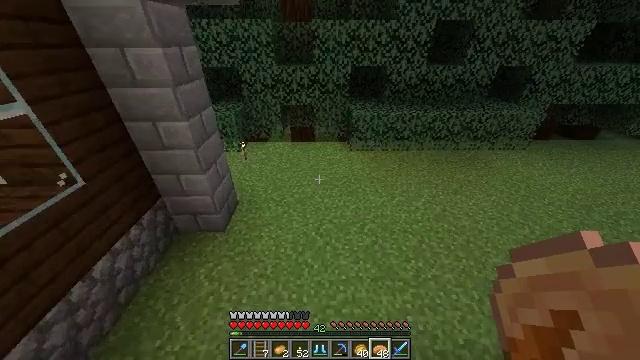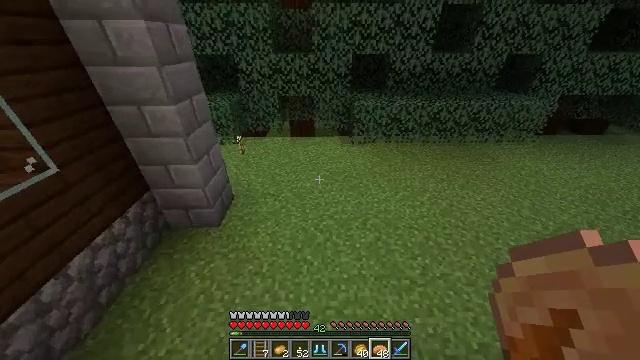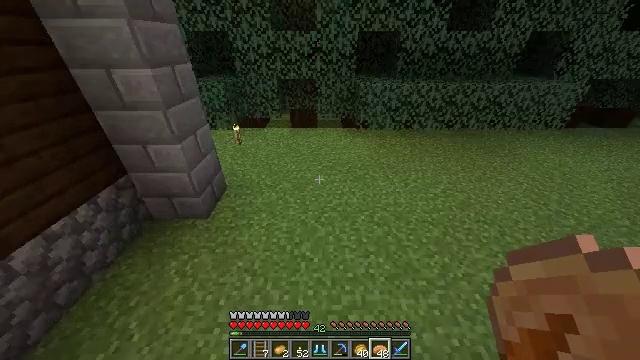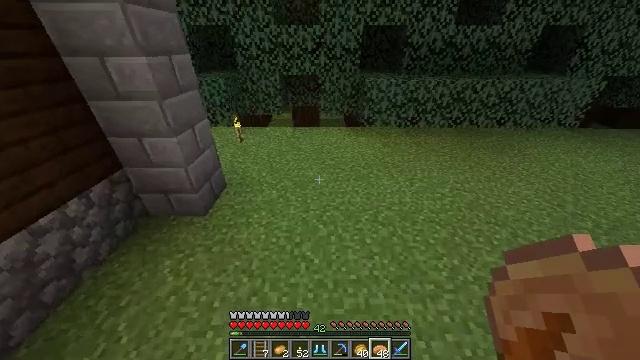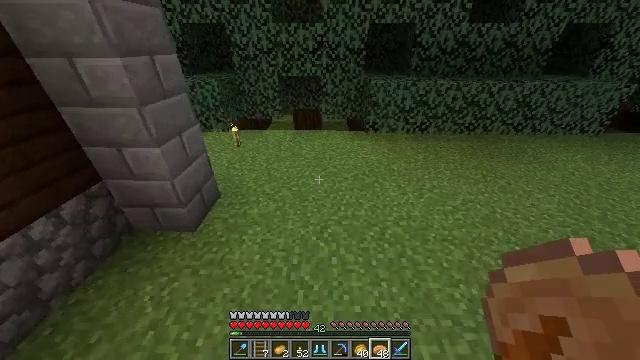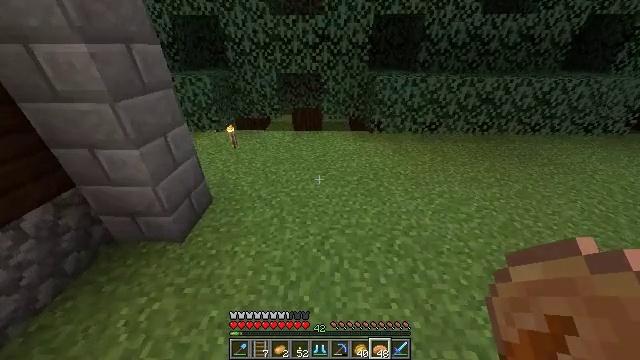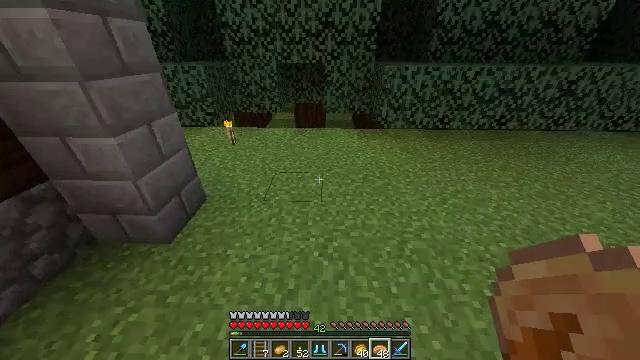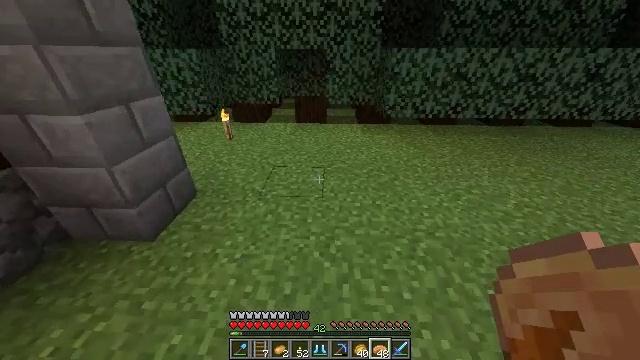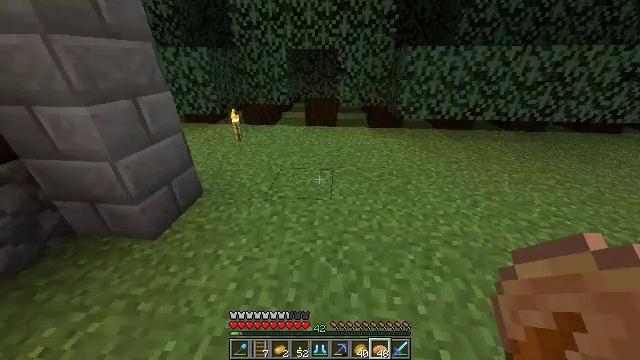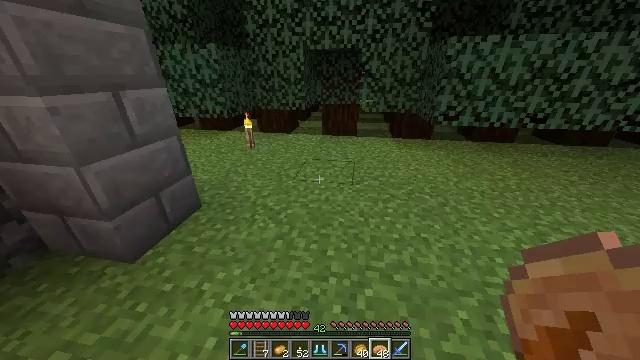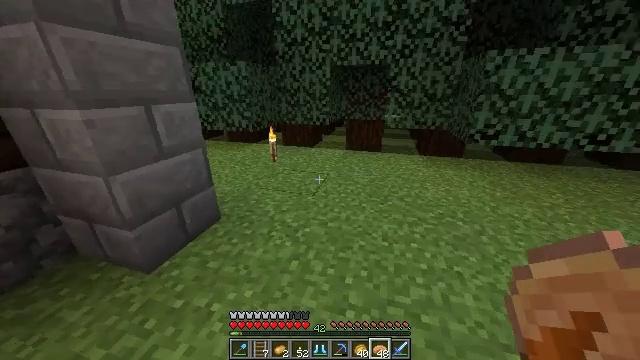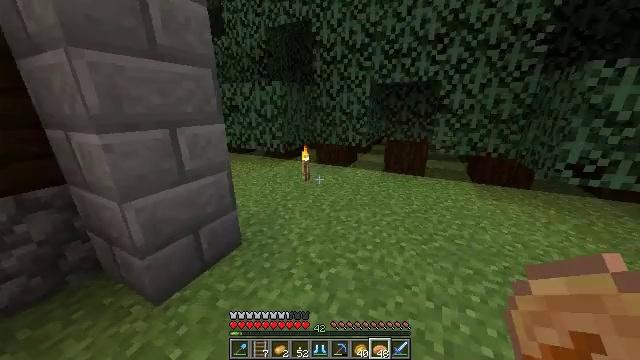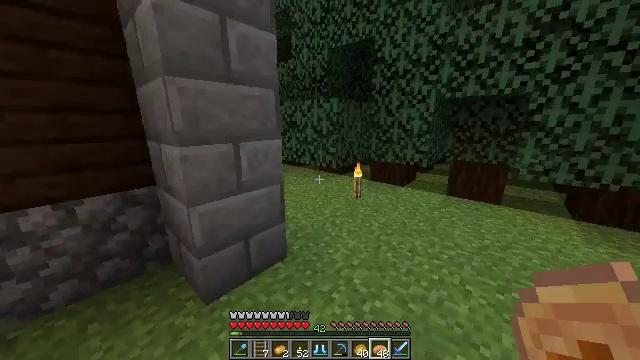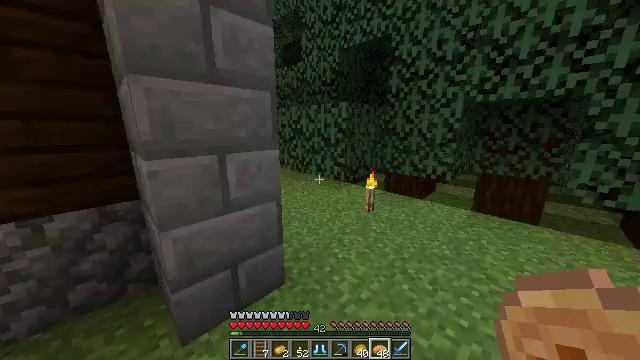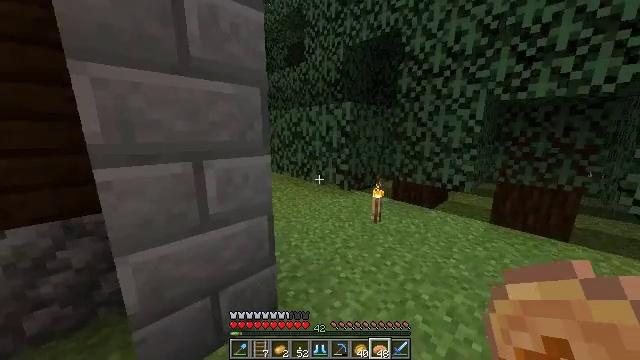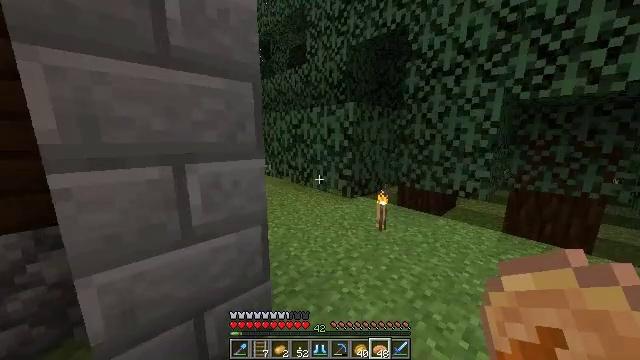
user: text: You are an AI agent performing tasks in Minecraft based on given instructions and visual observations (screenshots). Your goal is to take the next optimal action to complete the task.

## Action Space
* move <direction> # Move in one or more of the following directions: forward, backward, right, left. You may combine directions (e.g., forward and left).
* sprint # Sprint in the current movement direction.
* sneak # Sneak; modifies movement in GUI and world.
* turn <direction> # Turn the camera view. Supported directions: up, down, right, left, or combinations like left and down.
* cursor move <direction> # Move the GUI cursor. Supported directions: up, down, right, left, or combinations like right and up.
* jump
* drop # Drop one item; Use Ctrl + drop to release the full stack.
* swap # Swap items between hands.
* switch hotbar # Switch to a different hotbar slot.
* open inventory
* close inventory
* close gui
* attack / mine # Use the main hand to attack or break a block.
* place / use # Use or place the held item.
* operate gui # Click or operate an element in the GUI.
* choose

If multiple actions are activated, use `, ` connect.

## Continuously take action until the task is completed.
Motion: motion action
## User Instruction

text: Create a cookie using the crafting setup.
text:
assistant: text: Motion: move forward
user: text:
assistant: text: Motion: move forward
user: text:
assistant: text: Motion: move forward, sprint
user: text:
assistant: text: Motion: move forward, sprint
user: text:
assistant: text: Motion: move forward, sprint
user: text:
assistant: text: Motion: move forward, sprint
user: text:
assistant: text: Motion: move forward
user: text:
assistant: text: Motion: move forward, turn left and up
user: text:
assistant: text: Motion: move forward, turn left and up
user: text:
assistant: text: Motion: move forward, turn left and up
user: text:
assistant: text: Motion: move forward, turn left and up
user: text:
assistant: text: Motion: move forward, turn left and up
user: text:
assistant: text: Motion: move forward, turn left and up
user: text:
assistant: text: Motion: move forward, turn left and up
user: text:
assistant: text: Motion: move forward, turn up
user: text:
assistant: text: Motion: move forward, turn left
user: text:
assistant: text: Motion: move forward, turn left
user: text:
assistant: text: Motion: move forward, sprint, turn left
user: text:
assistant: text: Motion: move forward, sprint
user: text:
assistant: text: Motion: move forward, sprint, turn left
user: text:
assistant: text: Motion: move forward, sprint, turn left
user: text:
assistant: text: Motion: move forward, turn left and up
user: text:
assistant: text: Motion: move forward, turn left and up
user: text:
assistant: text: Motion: move forward, sprint, turn left
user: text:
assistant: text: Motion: move forward, sprint, turn left
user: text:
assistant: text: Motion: move forward, sprint, turn left
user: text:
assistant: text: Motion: move forward, sprint, turn left
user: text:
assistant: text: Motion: move forward, turn left
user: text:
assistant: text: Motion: move forward, turn left
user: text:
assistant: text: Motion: move forward, sprint, turn left